Interaction volume radius: 10 \u00c5
Interaction volume height: 10 \u00c5
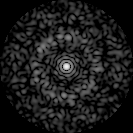
Disorder parameter: 0.8423